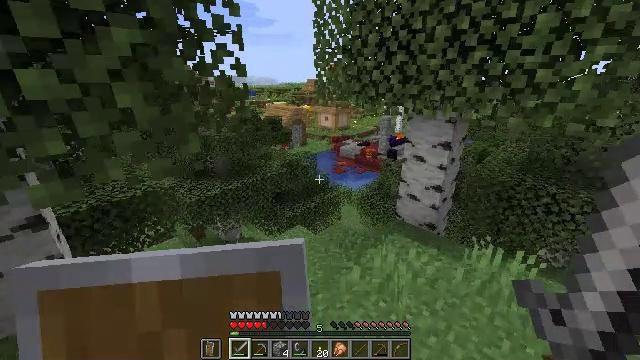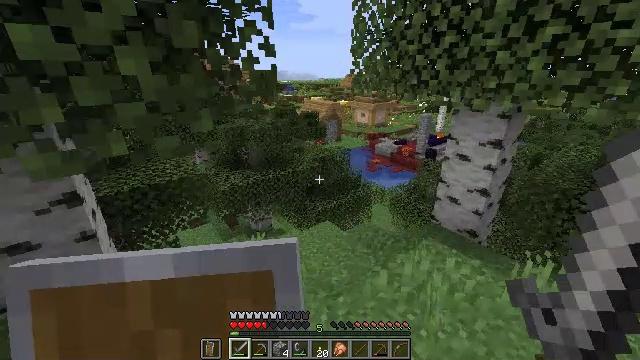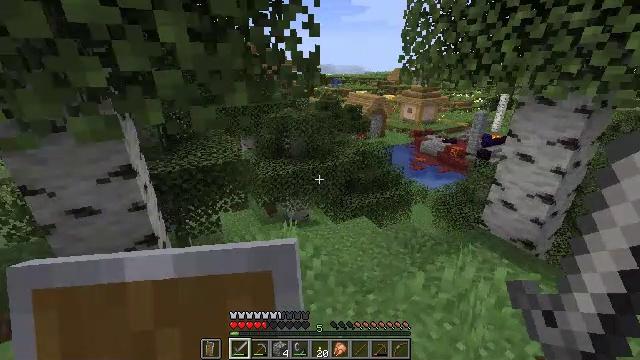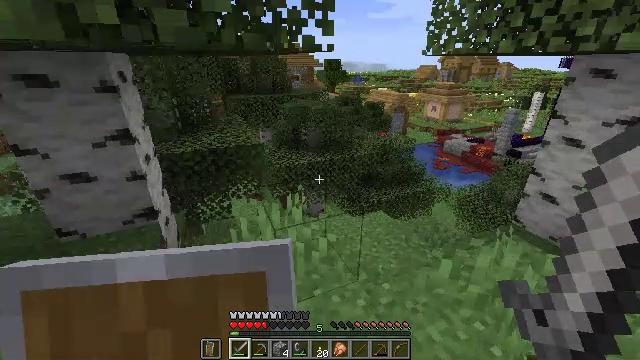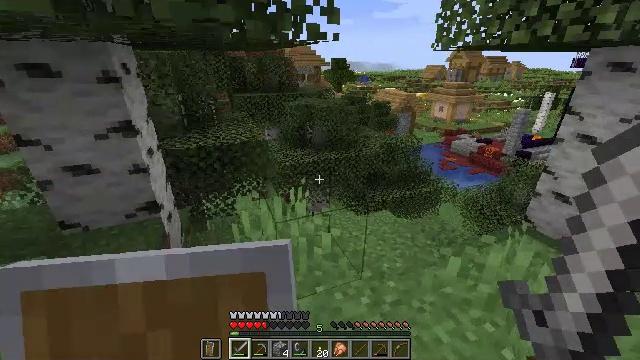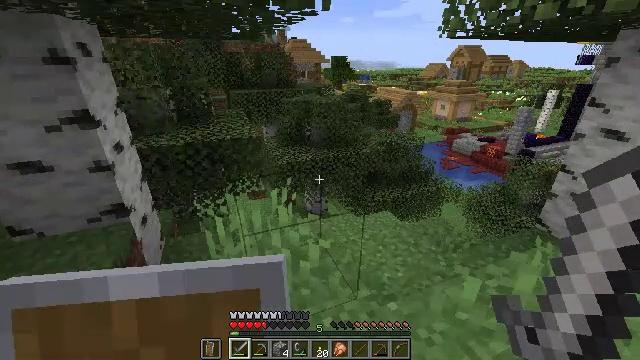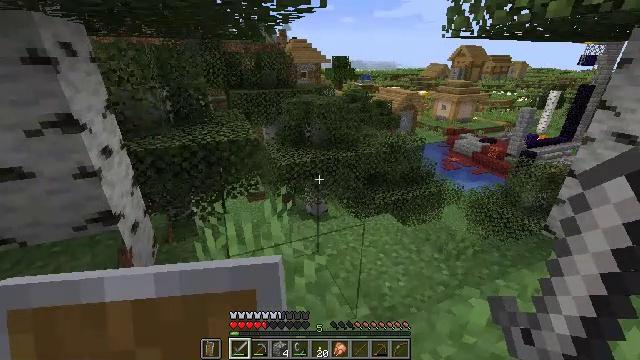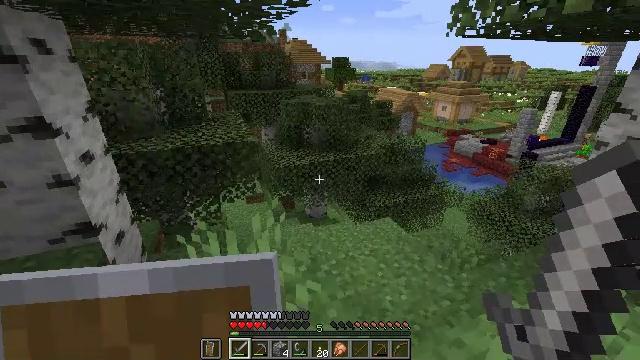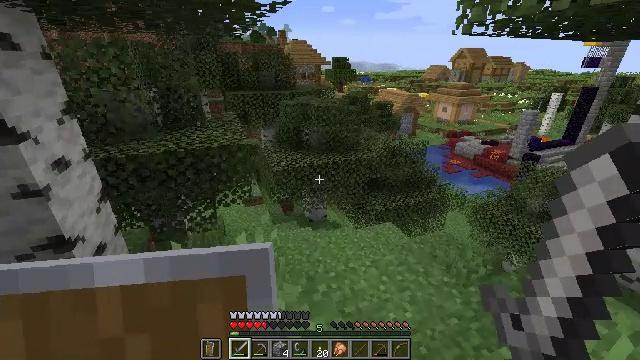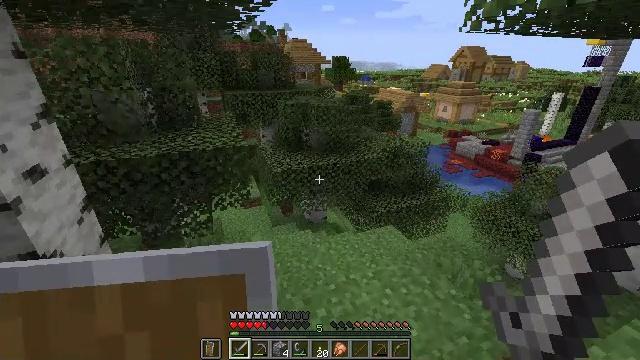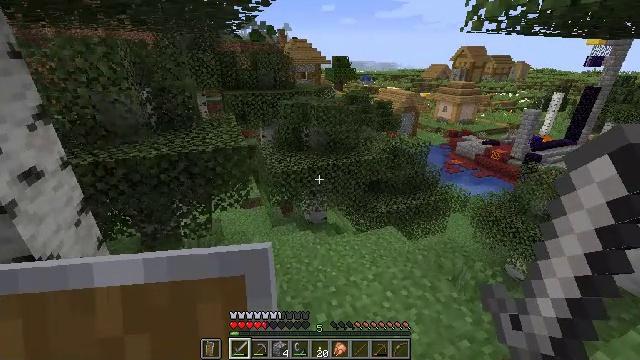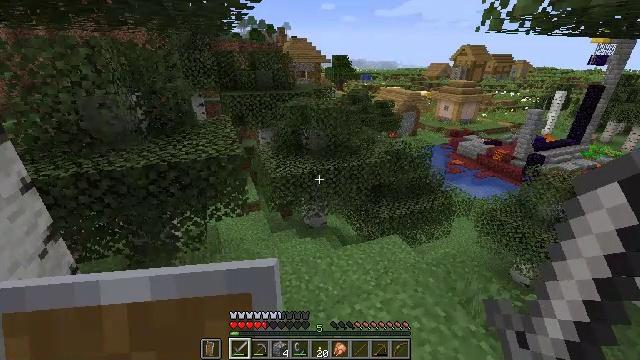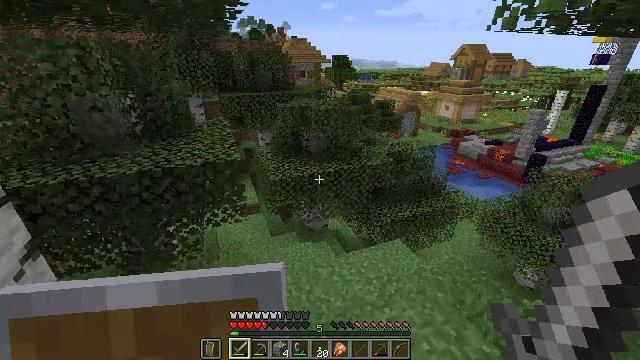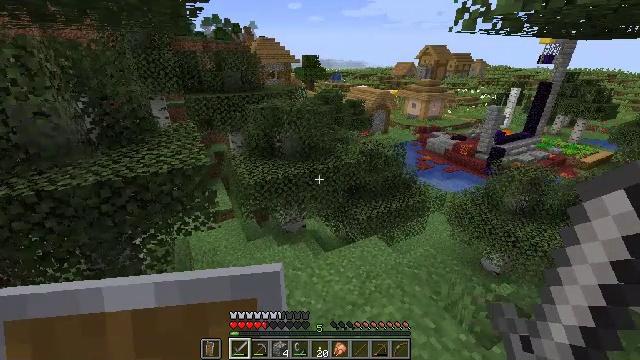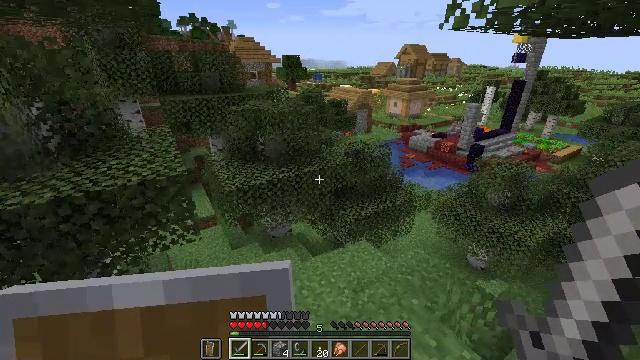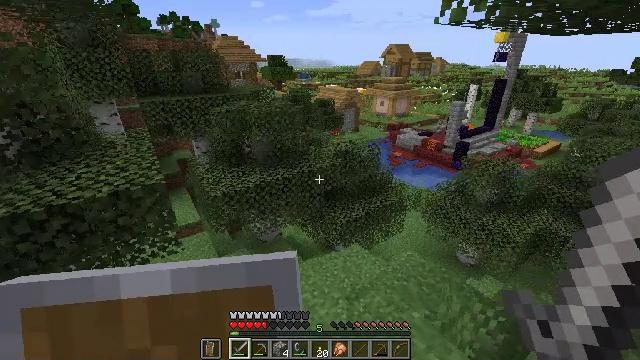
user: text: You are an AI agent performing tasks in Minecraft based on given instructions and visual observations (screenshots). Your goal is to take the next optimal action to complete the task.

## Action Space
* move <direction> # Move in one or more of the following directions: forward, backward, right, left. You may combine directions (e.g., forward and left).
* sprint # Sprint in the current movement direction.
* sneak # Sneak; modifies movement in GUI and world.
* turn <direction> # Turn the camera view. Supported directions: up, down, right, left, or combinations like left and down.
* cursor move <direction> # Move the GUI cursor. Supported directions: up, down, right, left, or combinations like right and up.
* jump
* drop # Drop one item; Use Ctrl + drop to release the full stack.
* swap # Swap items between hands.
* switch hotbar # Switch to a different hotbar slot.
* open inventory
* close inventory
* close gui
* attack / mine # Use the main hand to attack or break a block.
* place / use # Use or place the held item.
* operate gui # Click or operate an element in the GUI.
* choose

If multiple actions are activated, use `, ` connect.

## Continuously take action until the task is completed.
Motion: motion action
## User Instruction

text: Mine the mossy stone brick slab for materials.
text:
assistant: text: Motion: move forward, turn left
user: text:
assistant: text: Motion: move forward, turn left and down
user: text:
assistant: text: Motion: move forward, turn left
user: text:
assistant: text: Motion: move forward, turn left
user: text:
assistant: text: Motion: move forward
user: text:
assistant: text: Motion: move forward
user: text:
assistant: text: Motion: move forward
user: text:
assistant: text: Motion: move forward
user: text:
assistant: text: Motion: move forward
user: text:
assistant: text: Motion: move forward
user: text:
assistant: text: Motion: move forward
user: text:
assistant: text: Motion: move forward
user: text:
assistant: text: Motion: move forward, turn right
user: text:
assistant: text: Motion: move forward, turn right
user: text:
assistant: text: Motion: move forward, turn right
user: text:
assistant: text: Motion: move forward, turn right and down
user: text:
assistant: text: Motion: move forward, turn right and down
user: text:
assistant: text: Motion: move forward, turn right and down
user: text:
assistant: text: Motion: move forward, turn right
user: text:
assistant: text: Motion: move forward
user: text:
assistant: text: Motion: move forward
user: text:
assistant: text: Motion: move forward
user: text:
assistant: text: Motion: move forward
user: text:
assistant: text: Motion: move forward
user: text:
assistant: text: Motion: move forward
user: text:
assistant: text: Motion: move forward, turn right
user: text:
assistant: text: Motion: move forward, turn right and down
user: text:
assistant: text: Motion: move forward, turn right and down
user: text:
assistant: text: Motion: move forward, turn right and down
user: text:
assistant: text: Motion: move forward